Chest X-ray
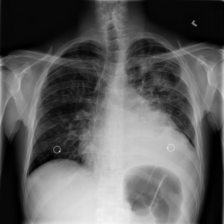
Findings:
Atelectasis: negative
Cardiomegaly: negative
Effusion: negative
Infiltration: negative
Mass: negative
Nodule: negative
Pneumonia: negative
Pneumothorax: negative
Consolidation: positive
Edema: negative
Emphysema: negative
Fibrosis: negative
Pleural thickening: negative
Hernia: negative